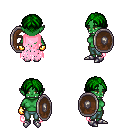
a pixel art fantasy rpg character, female body template, orc, green skin, pink tattered cape, teal pants, green parted hairstyle, gold gloves, metal boots, shield, four views (front, back, left, right), 2x2 character sprite sheet, small pixel art, hard edges, no anti-aliasing